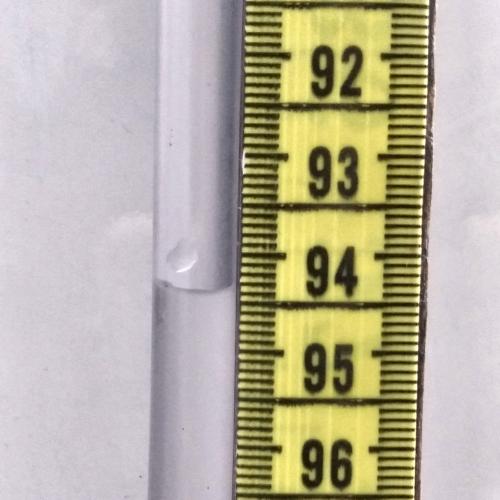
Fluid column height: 94.4 cm